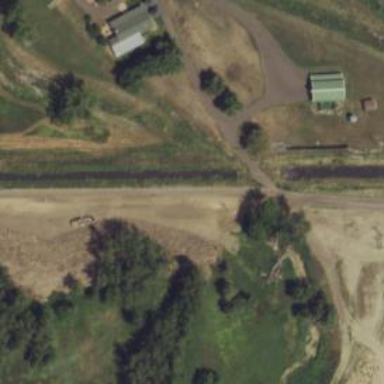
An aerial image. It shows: Canal culvert running through tunnel.